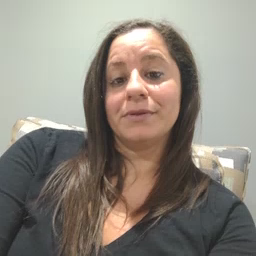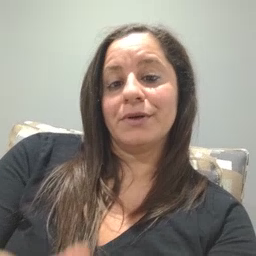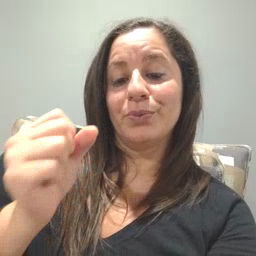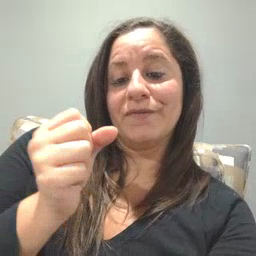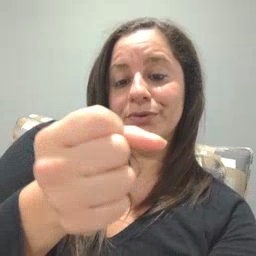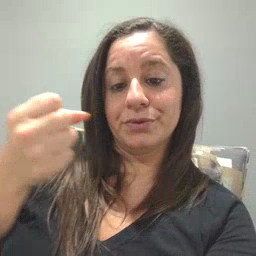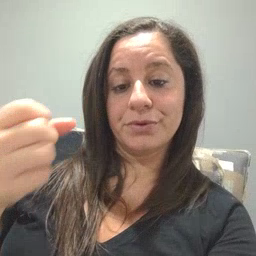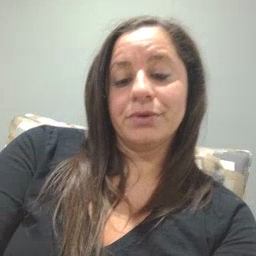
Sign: refrigerator